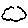
Label: cloud